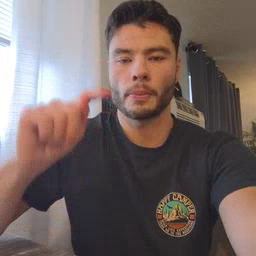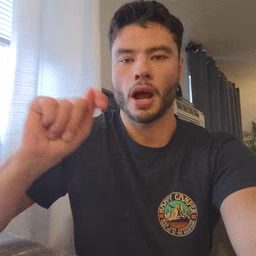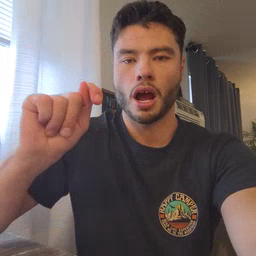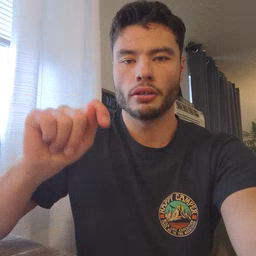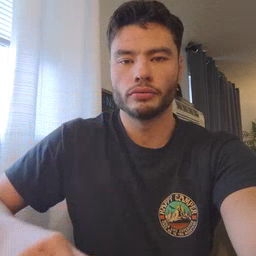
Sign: potty